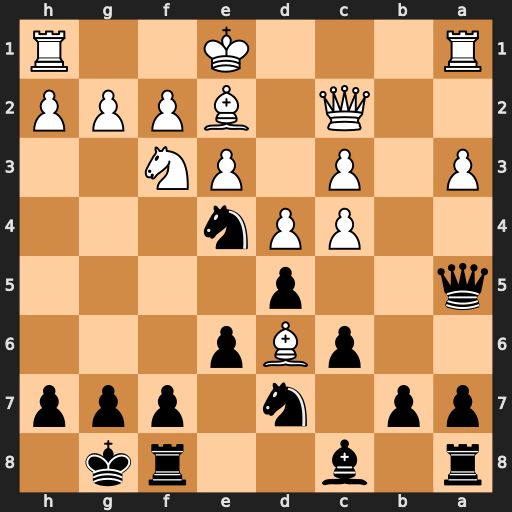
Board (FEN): r1b2rk1/pp1n1ppp/2pBp3/q2p4/2PPn3/P1P1PN2/2Q1BPPP/R3K2R
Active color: b
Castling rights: KQ
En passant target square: -
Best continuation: Nxd6